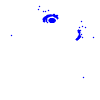
Particle: electron